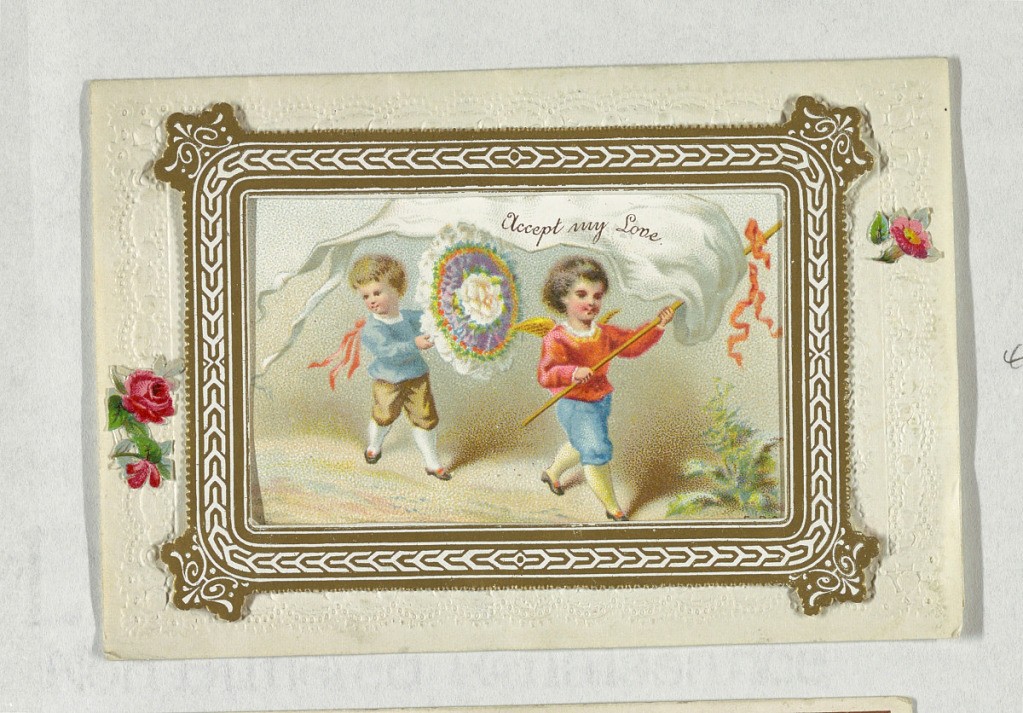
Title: Greeting card
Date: ca. 1879
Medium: Embossed paper with chromolithograph
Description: Two children show in a parade.  One carries a banner inscribed: "Accept my love".  Inside (in purple ink):  "To Mabel Hannah commonly called Mabel Cooper on Valentine's Day 1879".